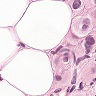
Metastatic tissue present: yes